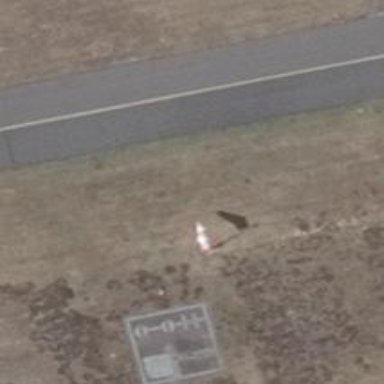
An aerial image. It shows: Windsock at the airport.